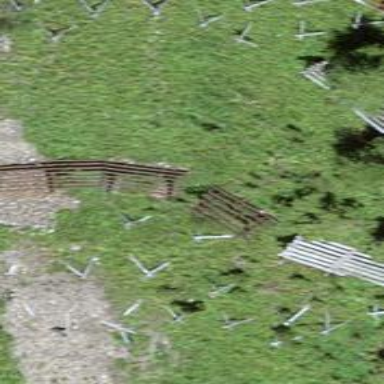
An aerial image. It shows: Man-made structure for avalanche protection.